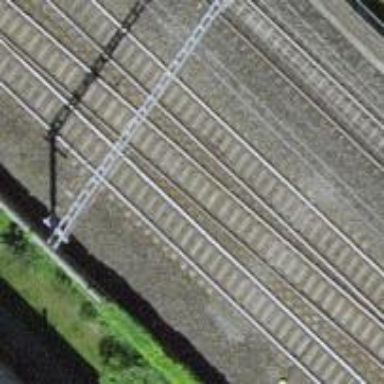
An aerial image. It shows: Single railway track with electrification through contact line.